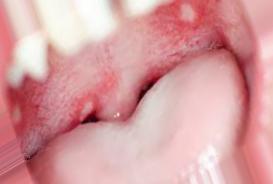
Condition: Mouth Ulcer